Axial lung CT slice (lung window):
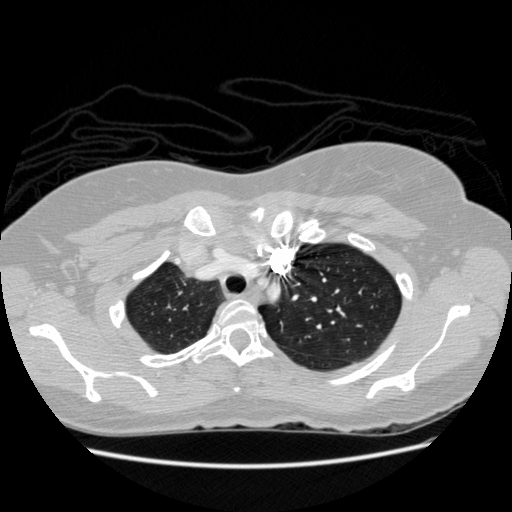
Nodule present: no